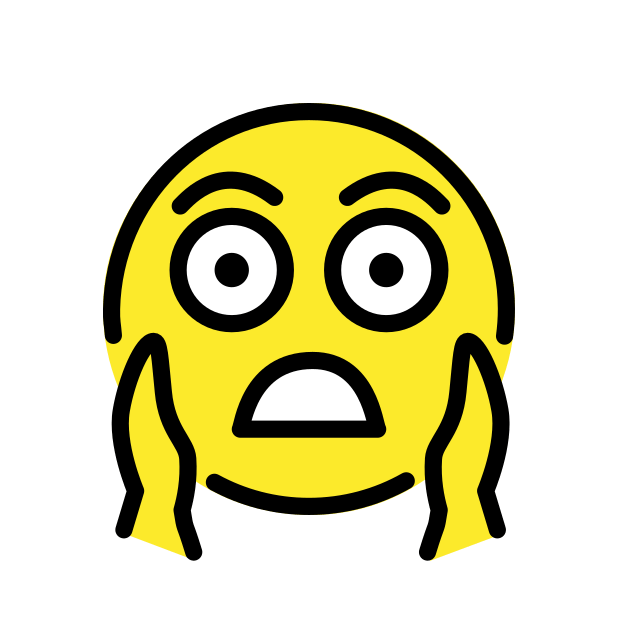
Emoji: 😱
Name: face screaming in fear
Unicode: 0x1f631